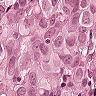
Metastatic tissue present: yes